Field crop: maize
Growth stage: 2
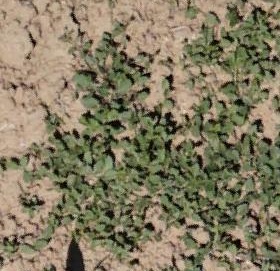
Species: convolvulus